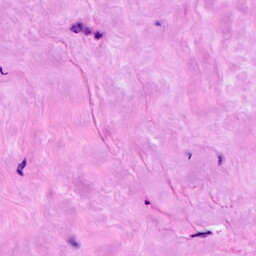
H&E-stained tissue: Breast